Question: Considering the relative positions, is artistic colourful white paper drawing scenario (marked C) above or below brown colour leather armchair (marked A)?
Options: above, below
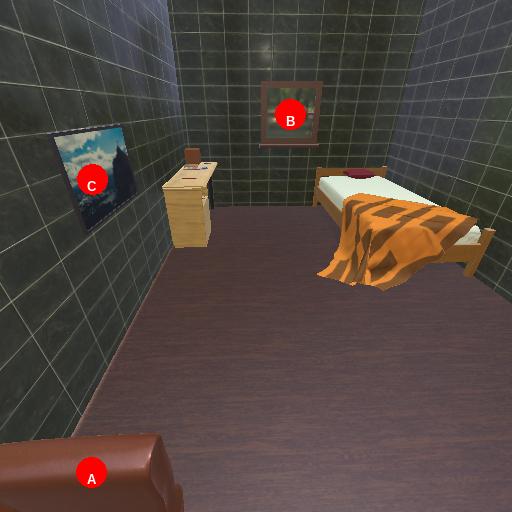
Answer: above